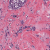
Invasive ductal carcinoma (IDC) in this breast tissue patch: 1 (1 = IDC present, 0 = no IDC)